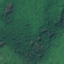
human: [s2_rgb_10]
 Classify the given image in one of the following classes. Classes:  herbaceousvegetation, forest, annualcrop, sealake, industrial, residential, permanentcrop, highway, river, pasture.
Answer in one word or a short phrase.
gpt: Forest